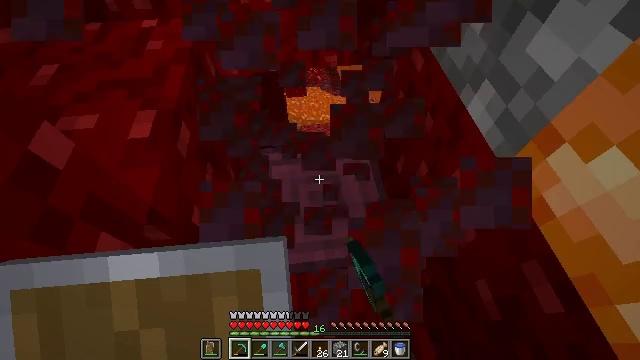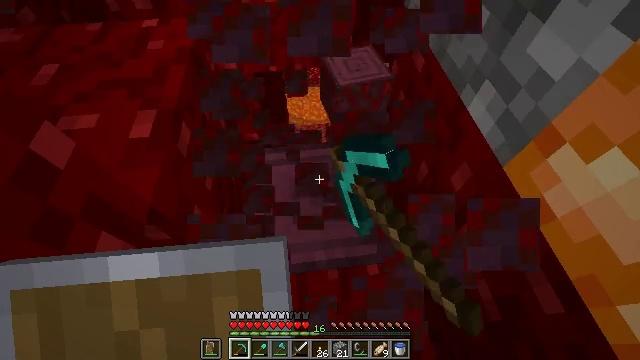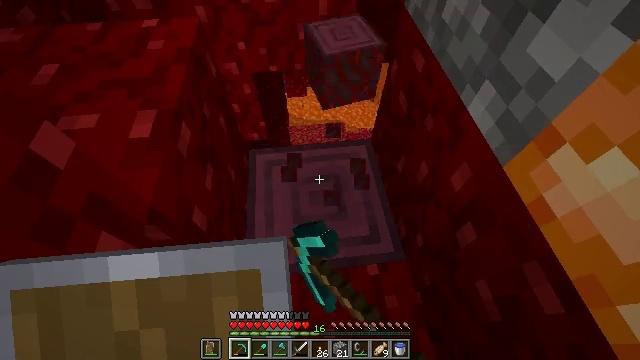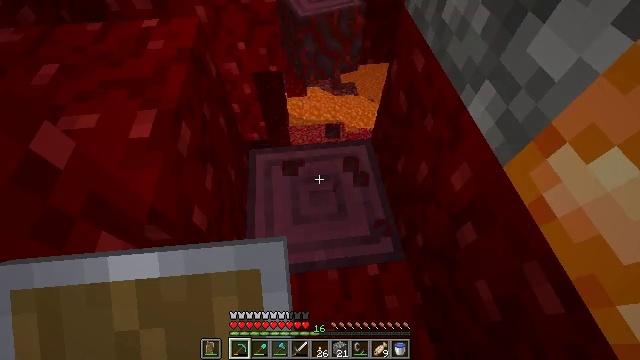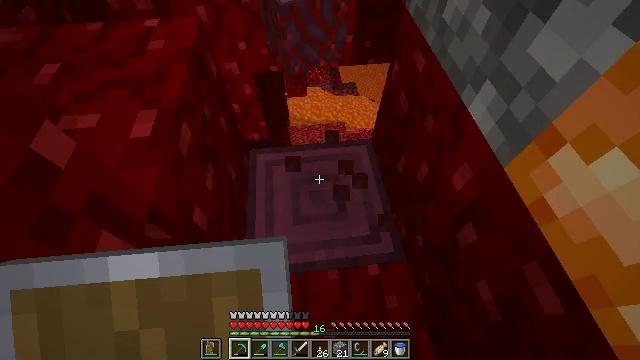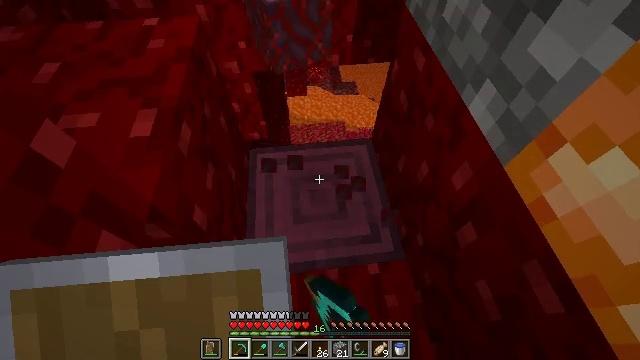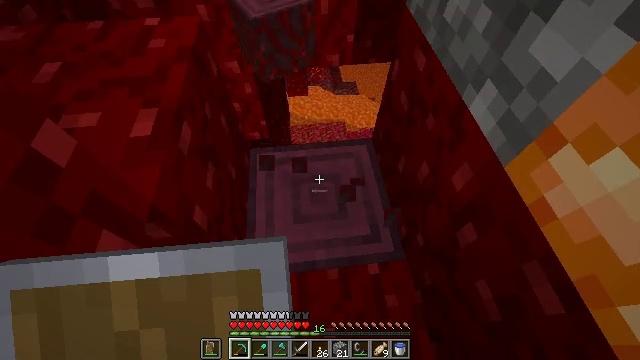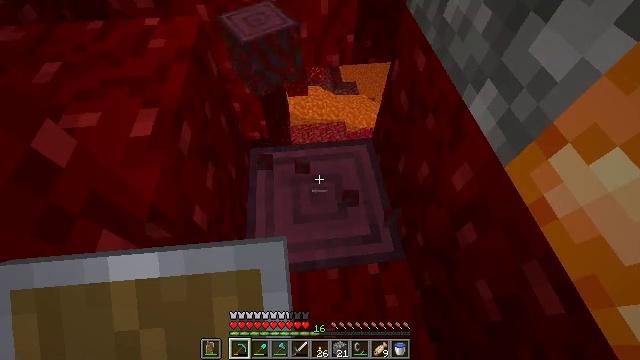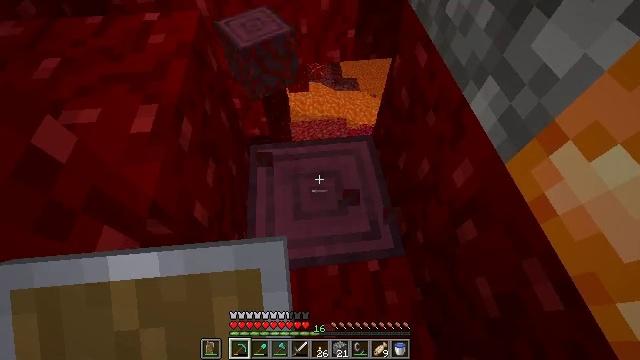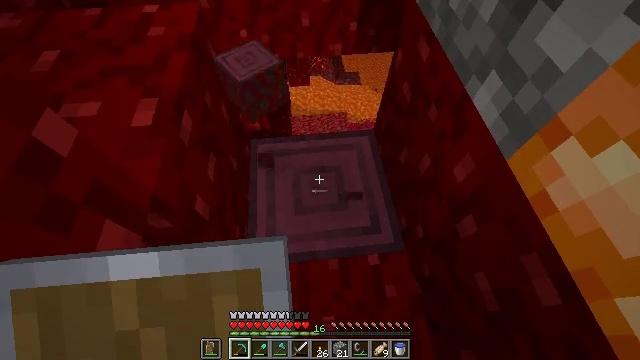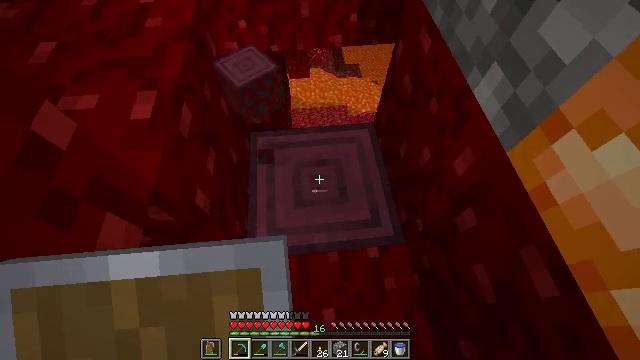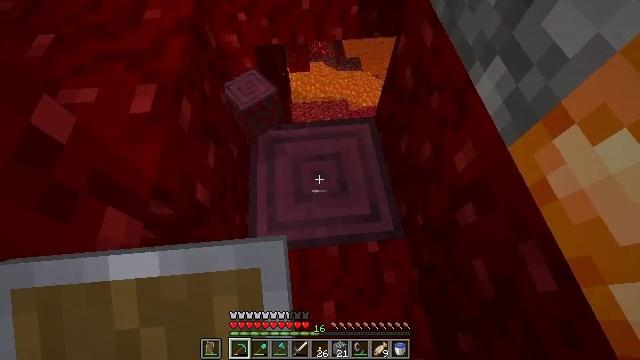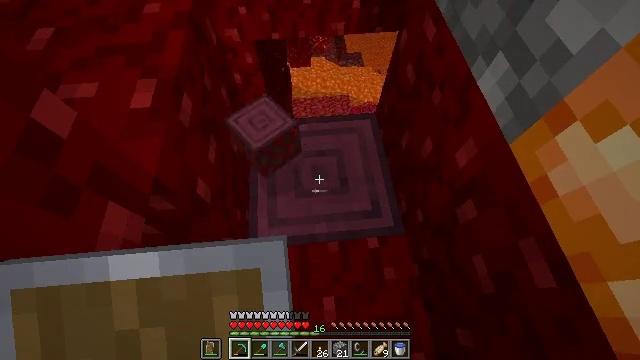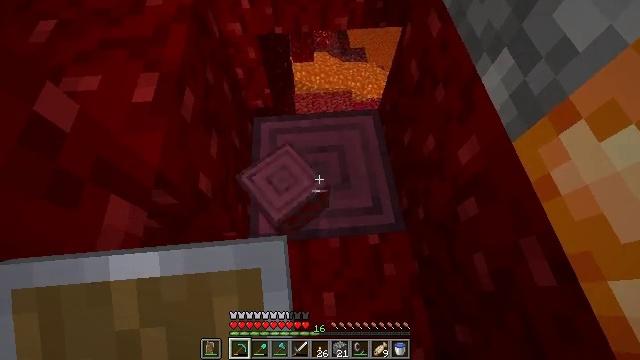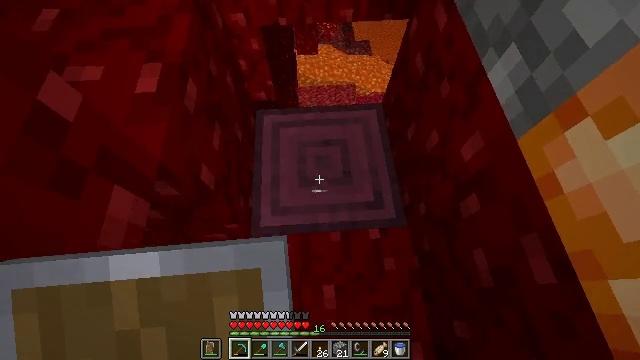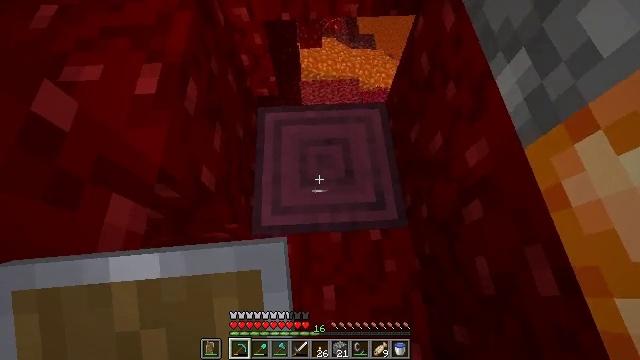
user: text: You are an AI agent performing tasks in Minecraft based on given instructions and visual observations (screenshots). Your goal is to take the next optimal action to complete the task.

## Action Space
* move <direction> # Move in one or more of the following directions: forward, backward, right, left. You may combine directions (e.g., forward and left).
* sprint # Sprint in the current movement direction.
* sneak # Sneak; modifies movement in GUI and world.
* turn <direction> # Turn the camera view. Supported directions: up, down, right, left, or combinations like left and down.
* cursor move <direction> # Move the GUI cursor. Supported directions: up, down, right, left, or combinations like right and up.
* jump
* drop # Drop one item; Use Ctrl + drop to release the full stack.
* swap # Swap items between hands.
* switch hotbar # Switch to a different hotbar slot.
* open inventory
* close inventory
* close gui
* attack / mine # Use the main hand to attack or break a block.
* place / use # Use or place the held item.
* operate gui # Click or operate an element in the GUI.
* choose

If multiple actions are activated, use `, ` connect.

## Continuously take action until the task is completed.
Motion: motion action
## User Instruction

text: Gather shroomlight from the nether.
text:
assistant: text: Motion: attack / mine
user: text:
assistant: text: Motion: attack / mine
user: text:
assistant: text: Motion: attack / mine
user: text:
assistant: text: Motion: attack / mine
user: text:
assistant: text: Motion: attack / mine
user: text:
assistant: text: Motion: no_op
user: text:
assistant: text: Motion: no_op
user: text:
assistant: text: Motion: no_op
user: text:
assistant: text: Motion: turn down
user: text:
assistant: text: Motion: turn down
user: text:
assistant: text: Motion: turn down
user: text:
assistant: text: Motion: no_op
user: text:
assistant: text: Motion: no_op
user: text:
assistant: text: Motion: turn left and down
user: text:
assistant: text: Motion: move forward, turn down
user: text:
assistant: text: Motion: move forward, turn down
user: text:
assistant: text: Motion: move forward, turn left and down
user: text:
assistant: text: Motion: turn left and down
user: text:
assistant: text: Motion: turn left and down
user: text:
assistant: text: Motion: turn down
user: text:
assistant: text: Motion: turn down
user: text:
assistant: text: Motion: turn down
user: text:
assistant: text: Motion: no_op
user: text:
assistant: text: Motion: no_op
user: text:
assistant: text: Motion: no_op
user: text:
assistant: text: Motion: move forward
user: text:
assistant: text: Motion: move forward
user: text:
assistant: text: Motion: no_op
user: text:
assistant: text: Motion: no_op
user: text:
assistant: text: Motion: no_op